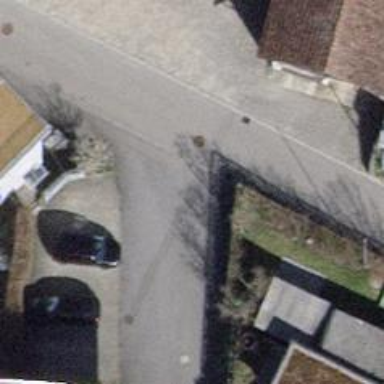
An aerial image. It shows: Residential road with asphalt surface.